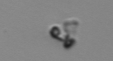
Label: detritus